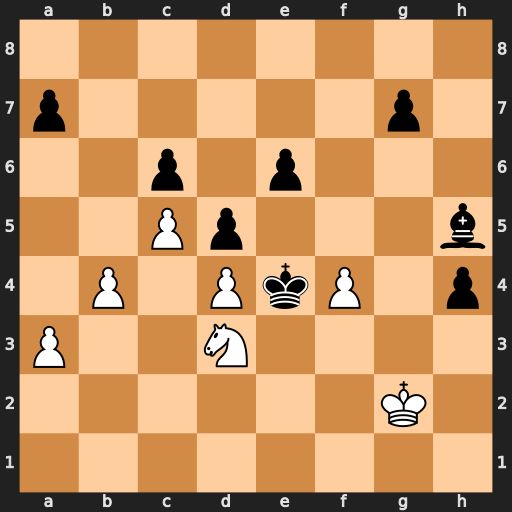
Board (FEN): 8/p5p1/2p1p3/2Pp3b/1P1PkP1p/P2N4/6K1/8
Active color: w
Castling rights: -
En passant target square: -
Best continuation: b5 cxb5 c6 Kxd3 c7